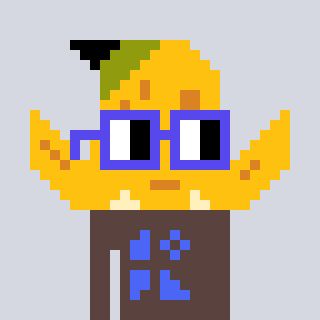
a pixel art character with square blue glasses, a banana-shaped head and a darkbrown-colored body on a cool background